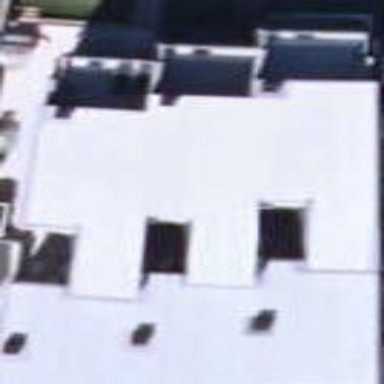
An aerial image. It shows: Terrace building.